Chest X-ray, PA view. Patient: 47 years old, sex F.
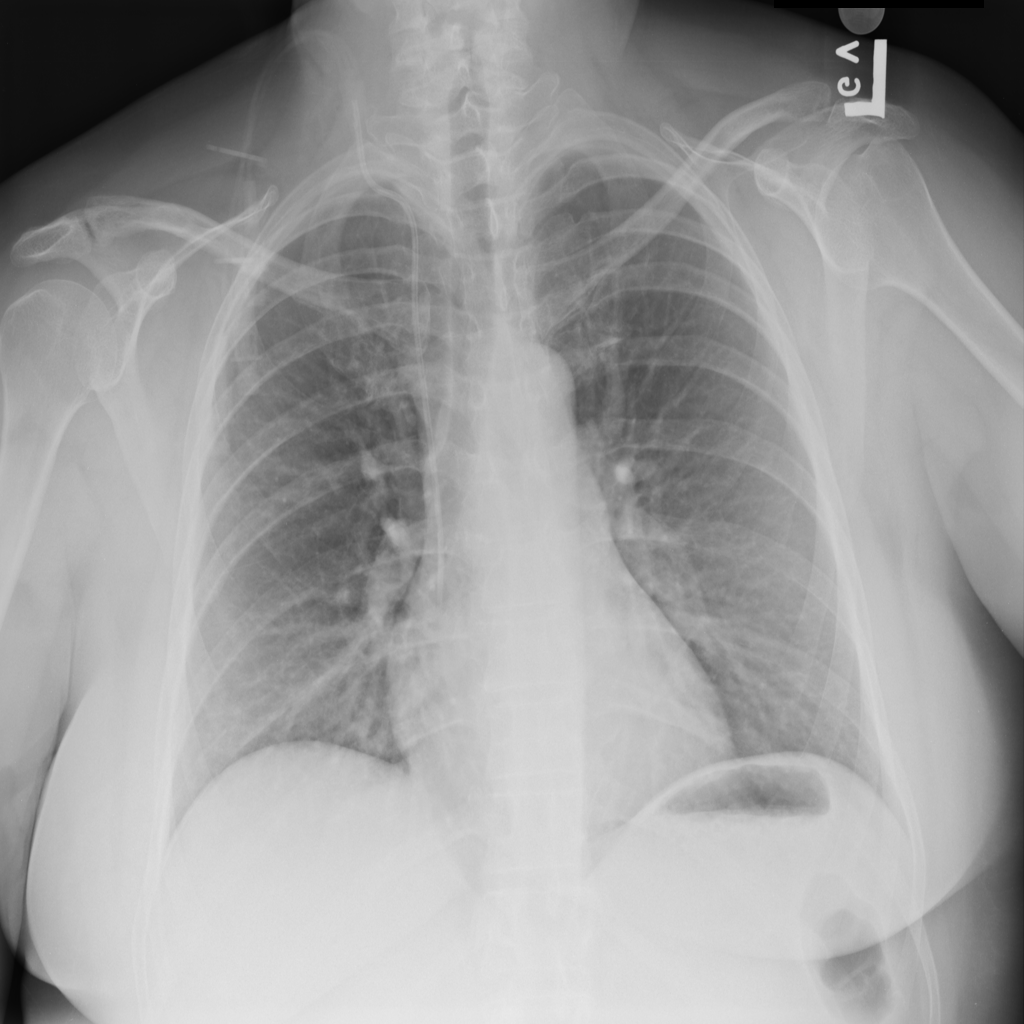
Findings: No Finding